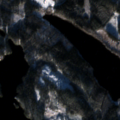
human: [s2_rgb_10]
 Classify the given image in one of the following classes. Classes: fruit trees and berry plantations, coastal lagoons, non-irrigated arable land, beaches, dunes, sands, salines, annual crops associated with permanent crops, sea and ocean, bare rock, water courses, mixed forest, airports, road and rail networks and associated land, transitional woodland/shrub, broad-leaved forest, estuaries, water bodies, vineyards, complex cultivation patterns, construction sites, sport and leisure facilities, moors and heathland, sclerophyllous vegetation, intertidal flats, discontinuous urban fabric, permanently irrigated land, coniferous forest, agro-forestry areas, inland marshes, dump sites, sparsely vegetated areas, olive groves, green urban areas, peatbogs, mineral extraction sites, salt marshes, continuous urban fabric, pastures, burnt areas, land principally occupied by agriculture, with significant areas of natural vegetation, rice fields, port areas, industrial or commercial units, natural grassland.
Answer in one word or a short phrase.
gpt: mixed forest, water bodies